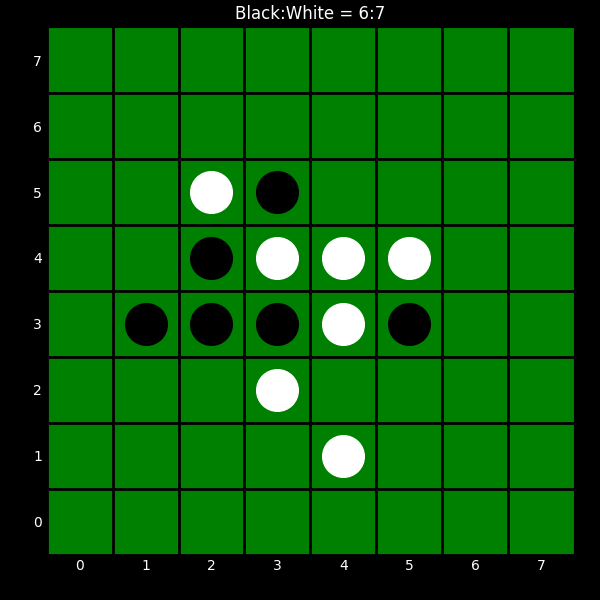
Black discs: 6
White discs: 7